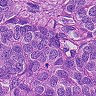
Metastatic tissue present: yes